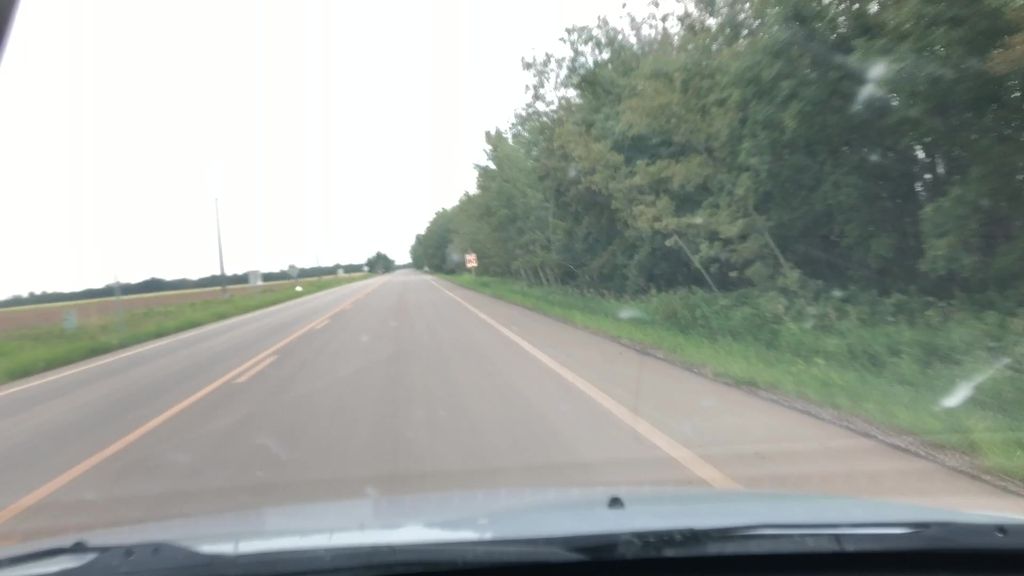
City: edmonton